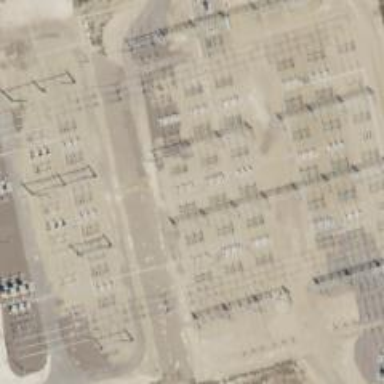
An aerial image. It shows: Switch used for power control.